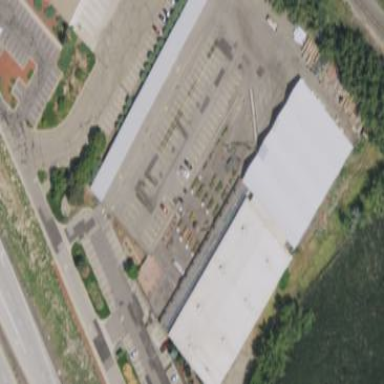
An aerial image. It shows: Building that serves as garden center.